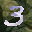
Label: 3